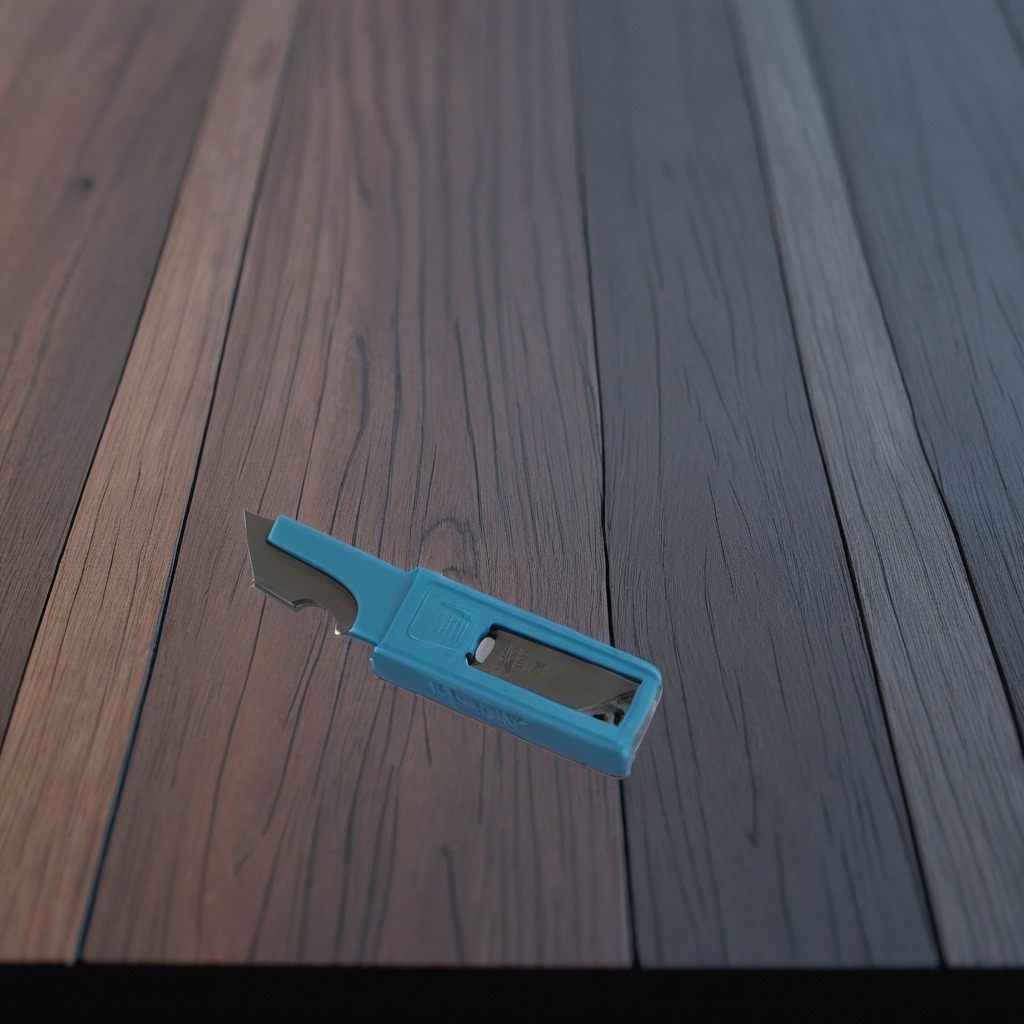
A utility knife is lying on the old table.